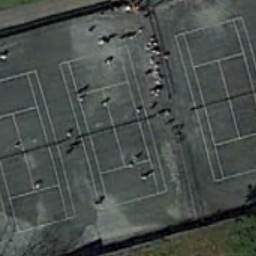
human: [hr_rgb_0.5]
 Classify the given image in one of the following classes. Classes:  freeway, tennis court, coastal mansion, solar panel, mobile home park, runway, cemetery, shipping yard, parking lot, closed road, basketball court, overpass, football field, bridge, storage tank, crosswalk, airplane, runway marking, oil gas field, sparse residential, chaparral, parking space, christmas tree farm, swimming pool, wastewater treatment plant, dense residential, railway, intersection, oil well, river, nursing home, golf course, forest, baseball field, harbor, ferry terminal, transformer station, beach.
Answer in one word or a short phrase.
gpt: tennis court